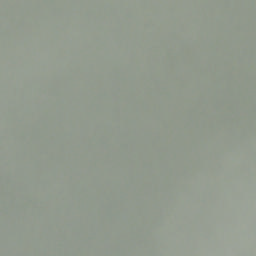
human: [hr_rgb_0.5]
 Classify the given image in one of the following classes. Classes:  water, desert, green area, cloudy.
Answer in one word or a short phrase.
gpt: cloudy